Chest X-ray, PA view. Patient: 36 years old, sex M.
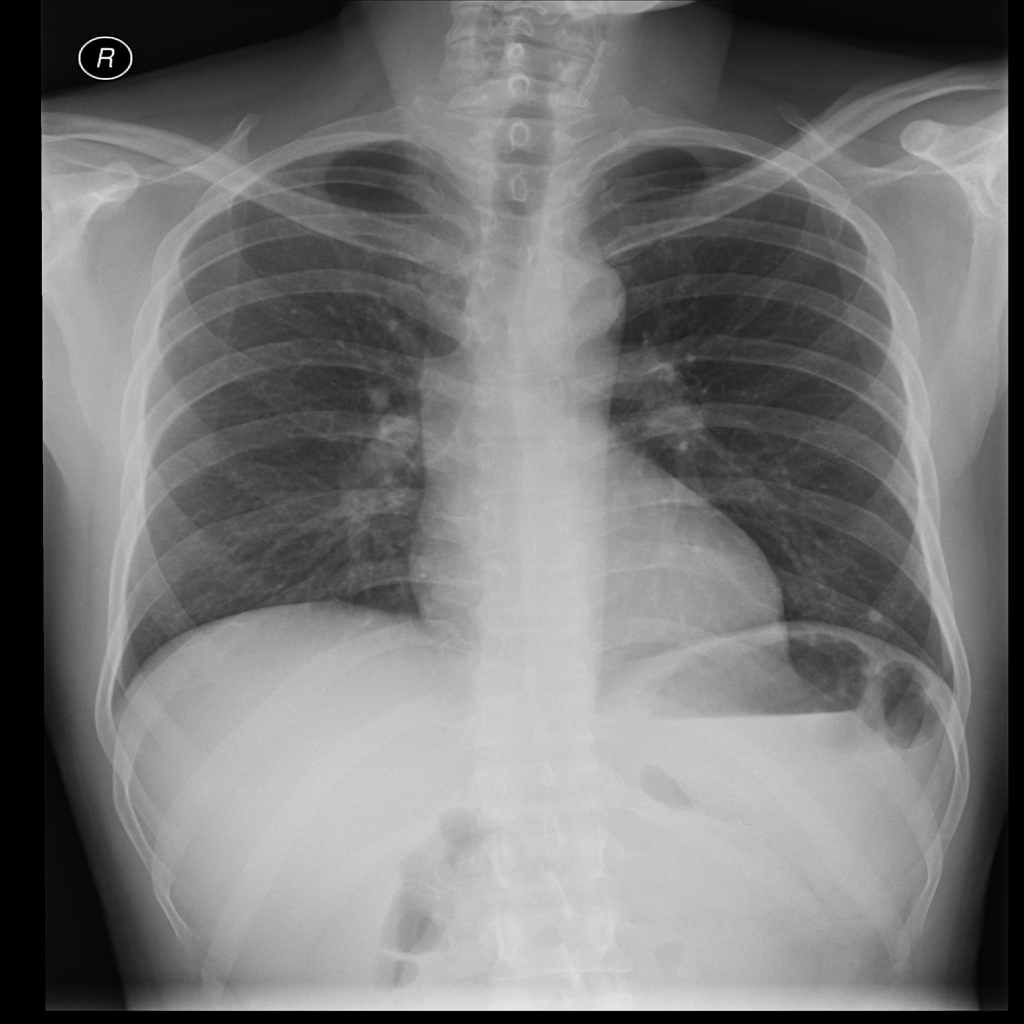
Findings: No Finding